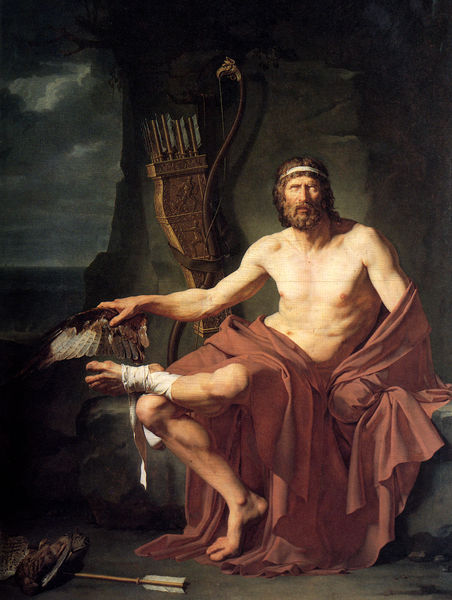
Titel: Philoctetes on Lemnos, Philoctetes auf Lemnos
Künstler: Jean-Germain Drouais
Standort: Chartres
Institution: Musée des Beaux-Arts
Schlagwörter: adler, akt, berg, dunkel, falke, feder, felsen, flügel, fuß, gemälde, gewitter, gott, hand, held, himmel, kampf, mann, meer, nackt, schatten, umhang, vogel, wasser, weiß, wolken, wunde, sitzen, braun, brust, fenster, grau, hell, hintergrund, licht, nacht, stirn, ausblick, blick, rot, tier, tuch, wolke, bart, arm, augen, band, federn, inkarnat, mensch, stein, steine, stirnband, tod, bildnis, portrait, öl, horizont, vögel, boden, gewand, gold, mantel, realismus, sitzend, stoff, frontal, höhle, mittelscheitel, beine, bein, füße, düster, bogen, fels, bank, haarband, muskeln, sitzt, halbakt, oberkörper, fleisch, barfuss, ruine, antike, blind, ausziehen, verletzt, helm, schuh, allegorie, mythologie, jagd, löcher, rom, erschossen, jäger, regenwolken, antik, zeus, krieger, historienmalerei, greifvogel, schwingen, binde, griechenland, heiliger, jagdbeute, apoll, hermes, binden, götterbote, schütze, bandage, kopfbinde, verband, verbunden, verletzung, verwundet, bote, tunika, grieche, schaft, köcher, pfeil, pfeile, fesnter, bogenschütze, mehr, hll, behältnis, sebastian, prometheus, pfeil und bogen, sixpack, lire, mann rot tuch, philoctete, philoktet, dionysus, griechische sagen, bogen und pfeil, gewand+, wolöken, cerband, üfeile